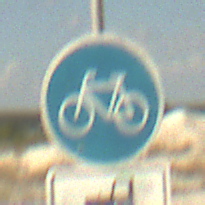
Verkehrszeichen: Radweg
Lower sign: MehrspurigeFahrzeugeFrei8
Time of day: Midday
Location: Outdoor (Beach)
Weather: PartlyCloudy
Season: NotSpecified
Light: Natural